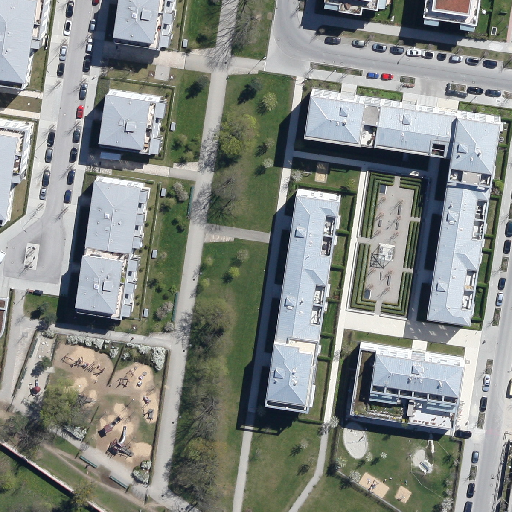
Referring expression: vehicle